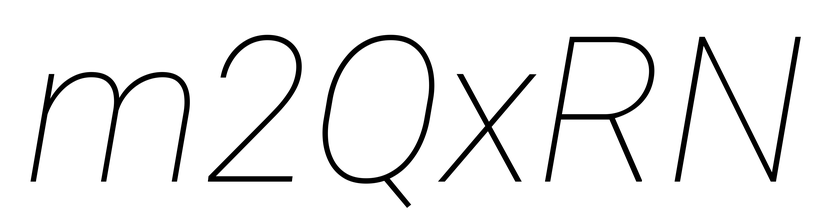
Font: Roboto-Italic_Thin_Italic